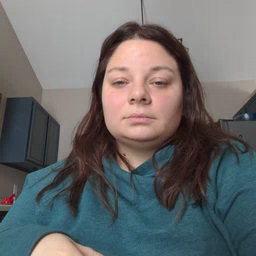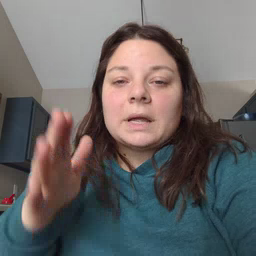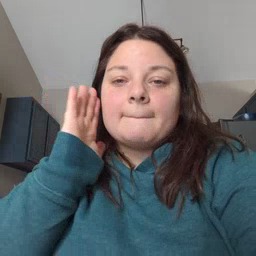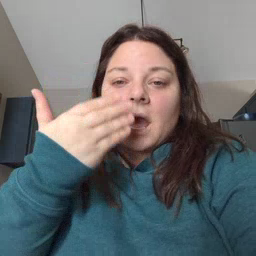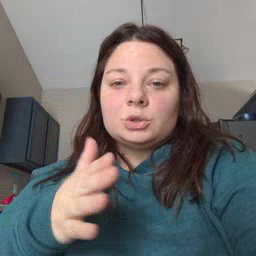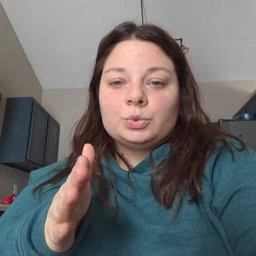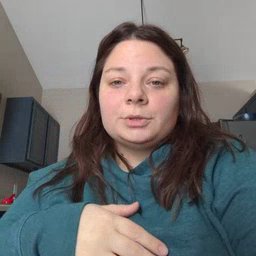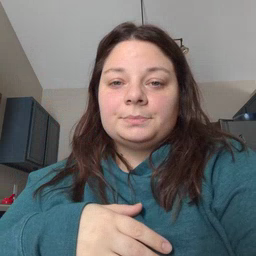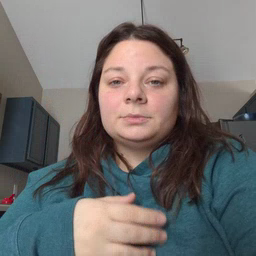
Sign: bedroom